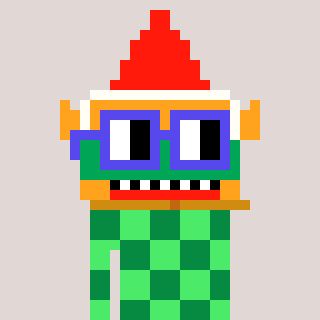
a pixel art character with square blue glasses, a gnome-shaped head and a teal-colored body on a warm background